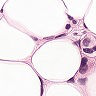
Metastatic tissue present: yes